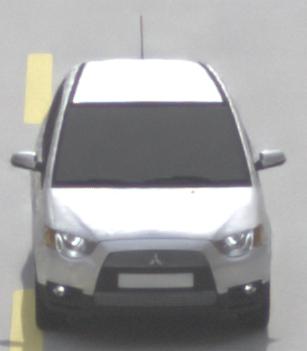
Make: Mitsubishi
Model: Colt 1.1
Detailed model: Colt (VI)
Model produced from: 2008/11
Model produced until: 2010/10
Doors: 3
Color: white
Road condition: dry road
Daytime: morning or afternoon
Contrast: low contrast